Field crop: maize
Growth stage: 2
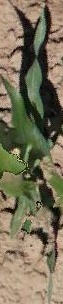
Species: maize